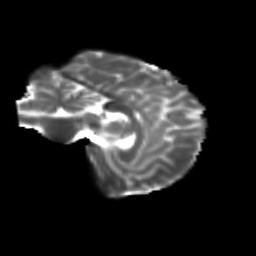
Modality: T2w
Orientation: sagittal
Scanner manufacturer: siemens
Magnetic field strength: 3 T
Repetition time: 9.2 s
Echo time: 0.084 s